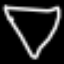
Label: diamond